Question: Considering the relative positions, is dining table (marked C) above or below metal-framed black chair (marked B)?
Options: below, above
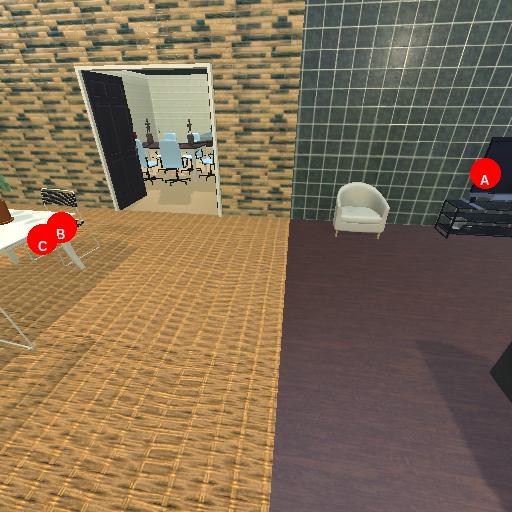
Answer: below